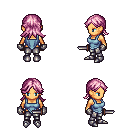
a pixel art fantasy rpg character, female body template, human, tanned skin, blue vest, metal pants, pink loose hair, metal gloves, metal boots, dagger, four views (front, back, left, right), 2x2 character sprite sheet, small pixel art, hard edges, no anti-aliasing